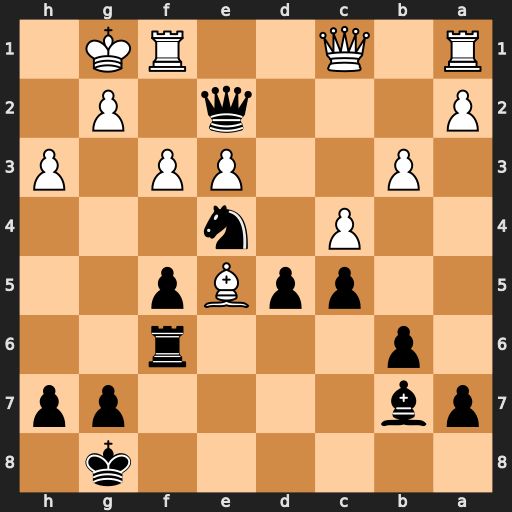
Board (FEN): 6k1/pb4pp/1p3r2/2ppBp2/2P1n3/1P2PP1P/P3q1P1/R1Q2RK1
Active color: b
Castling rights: -
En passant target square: -
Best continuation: Rg6 Qb2 Rxg2+